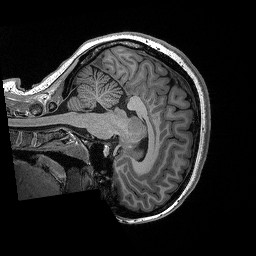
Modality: T1w
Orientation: sagittal
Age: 20
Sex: female